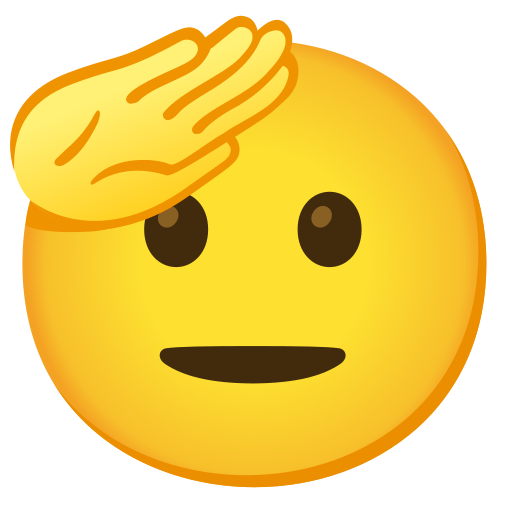
Emoji: 🫡